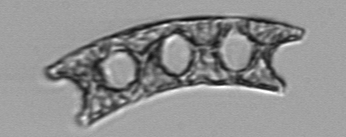
Label: Eucampia